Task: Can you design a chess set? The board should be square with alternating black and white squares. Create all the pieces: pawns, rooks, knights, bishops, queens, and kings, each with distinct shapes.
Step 2618:
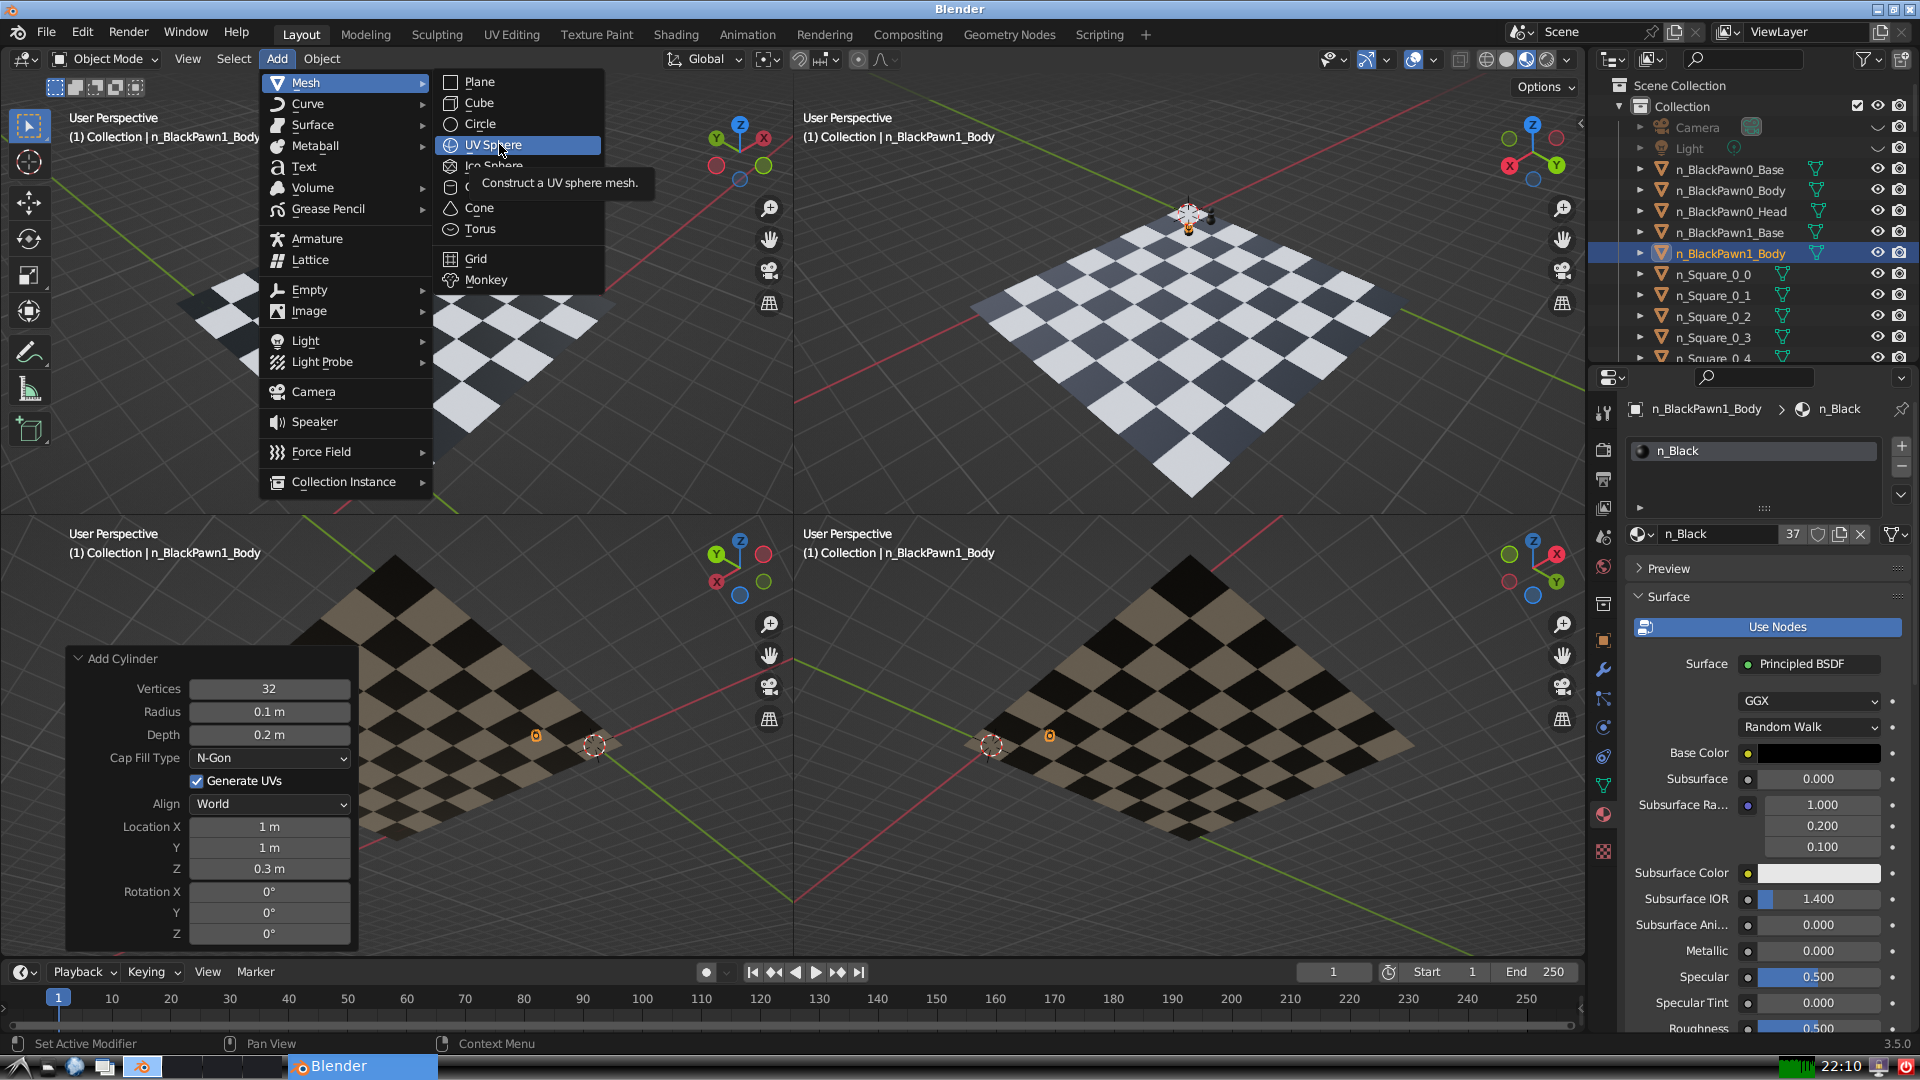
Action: click: no